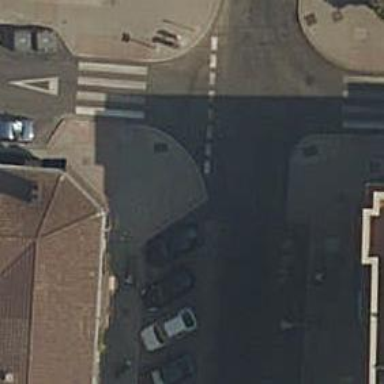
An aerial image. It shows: Kerb serving as barrier.